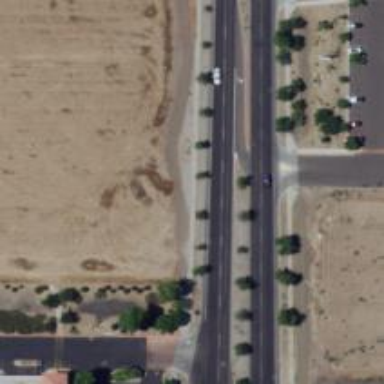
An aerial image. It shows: Primary link road with asphalt surface.